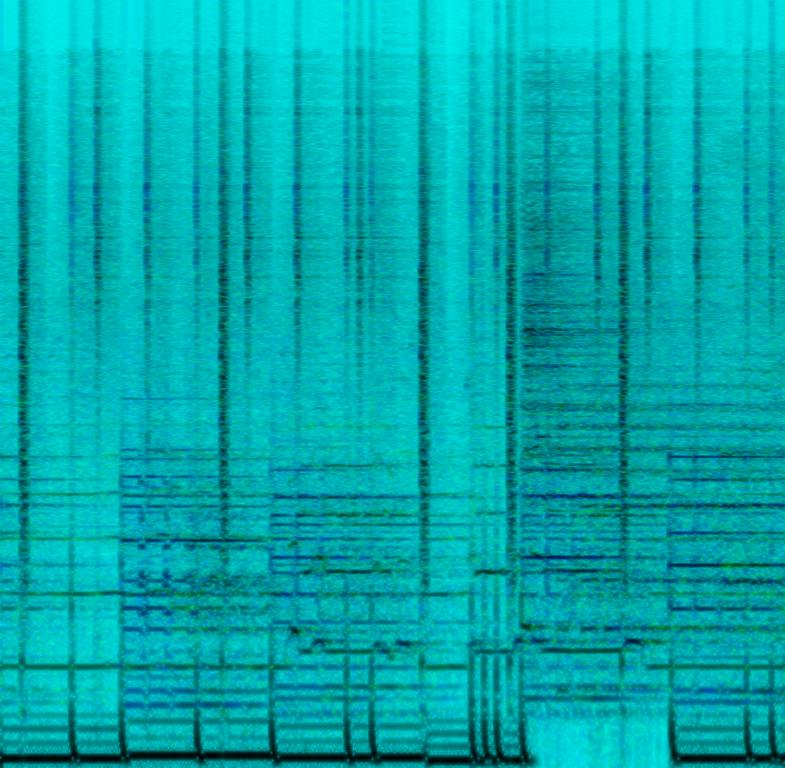
The song is an instrumental with a smattering of female and male vocals. The song is medium tempo with a groovy drum rhythm, church bell accompaniment, slick percussion hits, sustained bass hits, flute playing and vocal chants. The song is relaxing. The song is a techno lounge tune.